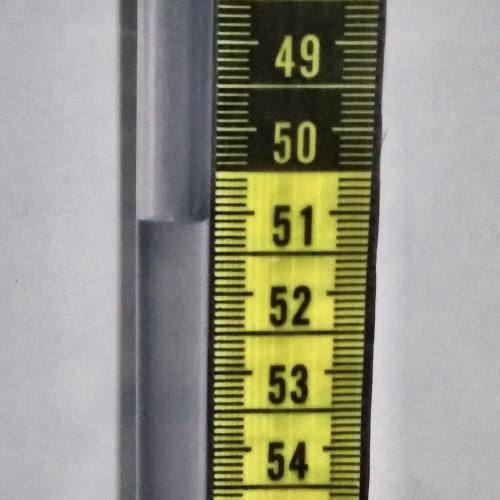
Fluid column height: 51.1 cm